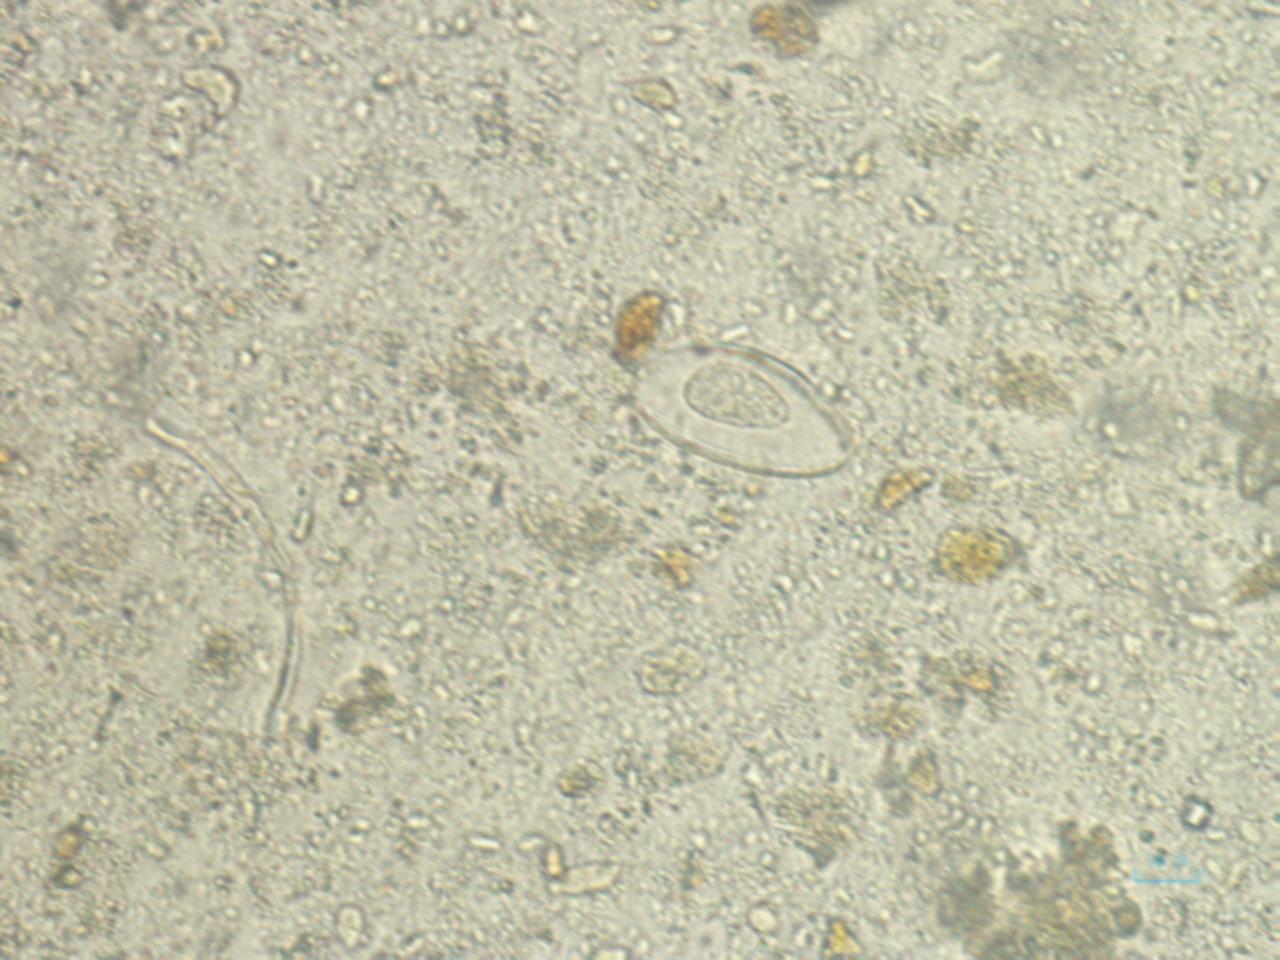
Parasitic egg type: Enterobius vermicularis